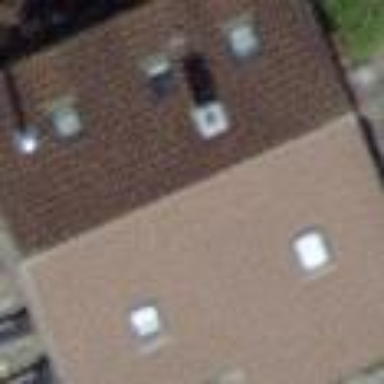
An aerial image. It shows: Gabled roof house.